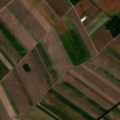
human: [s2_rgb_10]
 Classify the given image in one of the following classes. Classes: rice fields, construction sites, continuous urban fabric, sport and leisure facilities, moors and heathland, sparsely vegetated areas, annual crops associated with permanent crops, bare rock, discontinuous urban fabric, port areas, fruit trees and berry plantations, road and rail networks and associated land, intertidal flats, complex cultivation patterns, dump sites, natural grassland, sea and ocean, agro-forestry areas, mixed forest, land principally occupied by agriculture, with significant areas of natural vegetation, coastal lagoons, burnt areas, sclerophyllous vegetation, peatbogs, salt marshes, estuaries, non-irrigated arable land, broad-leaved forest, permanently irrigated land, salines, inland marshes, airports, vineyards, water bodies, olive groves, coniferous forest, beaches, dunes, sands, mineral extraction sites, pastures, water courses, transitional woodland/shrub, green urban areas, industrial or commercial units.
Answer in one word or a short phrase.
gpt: non-irrigated arable land